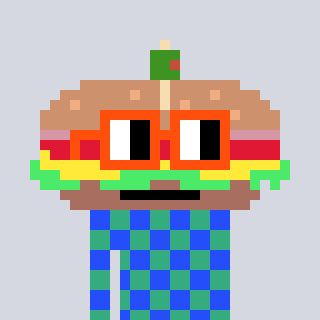
a pixel art character with square orange glasses, a sandwich-shaped head and a teal-colored body on a cool background